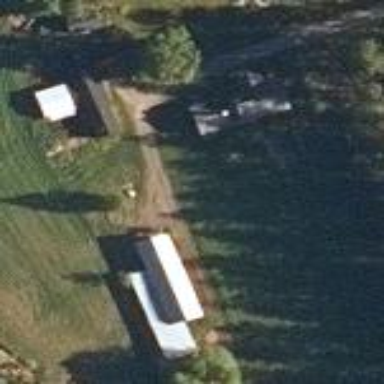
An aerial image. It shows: Farmyard area.